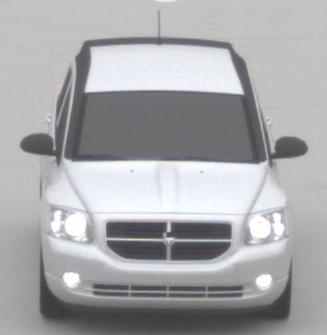
Make: Dodge
Model: Caliber 1.8
Detailed model: Caliber
Model produced from: 2006/06
Model produced until: 2009/03
Doors: 5
Color: white
Road condition: dry road
Daytime: midday
Contrast: low contrast